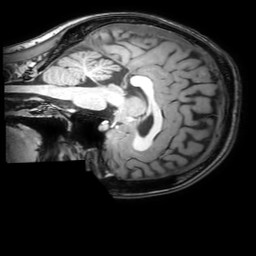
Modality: T1w
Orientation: sagittal
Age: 28
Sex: female
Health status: healthy
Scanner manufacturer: philips
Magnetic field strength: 3 T
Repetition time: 0.0079 s
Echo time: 0.0035 s